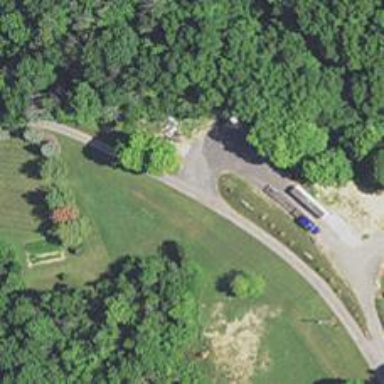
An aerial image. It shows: Driveway.